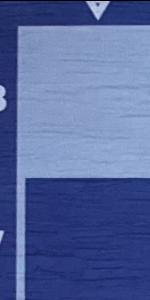
Label: Empty